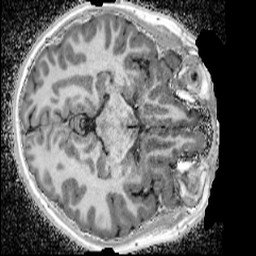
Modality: UNIT1_denoised
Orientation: axial
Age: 13
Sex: male
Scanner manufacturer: siemens
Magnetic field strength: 3 T
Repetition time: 4 s
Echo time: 0.00299 s